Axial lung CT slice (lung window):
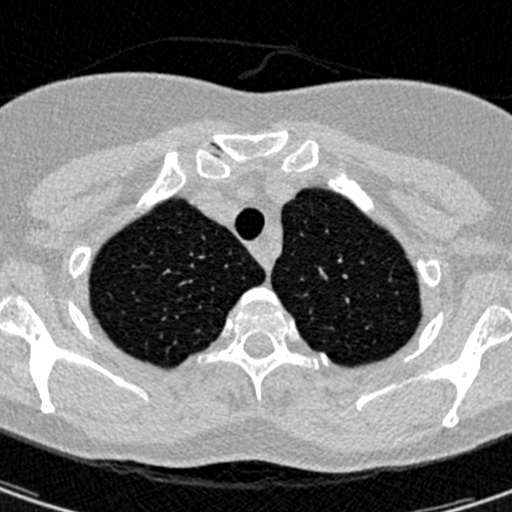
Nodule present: no